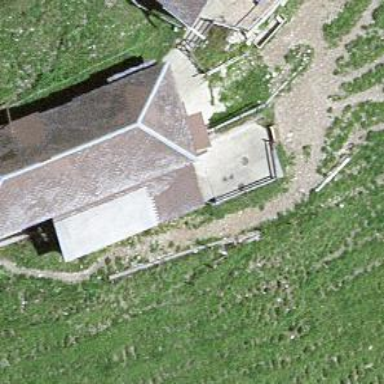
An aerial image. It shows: Farm building.